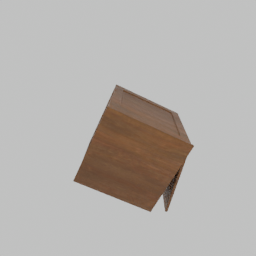
Label: furniture